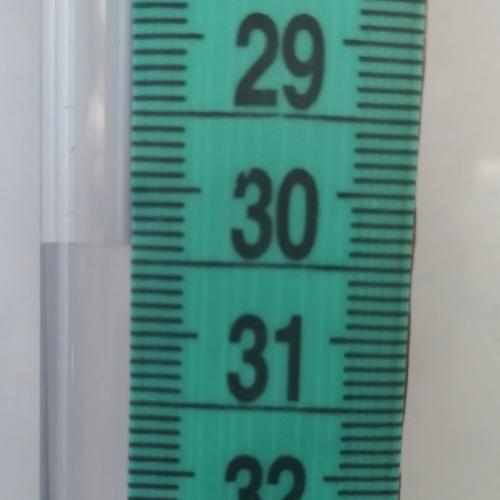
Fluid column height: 30.4 cm